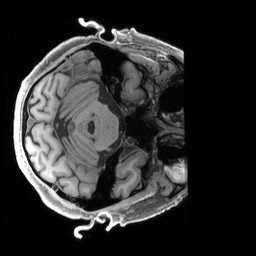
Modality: T1w
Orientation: axial
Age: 69
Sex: male
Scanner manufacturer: siemens
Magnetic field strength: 3 T
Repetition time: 2.4 s
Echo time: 0.00228 s